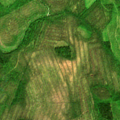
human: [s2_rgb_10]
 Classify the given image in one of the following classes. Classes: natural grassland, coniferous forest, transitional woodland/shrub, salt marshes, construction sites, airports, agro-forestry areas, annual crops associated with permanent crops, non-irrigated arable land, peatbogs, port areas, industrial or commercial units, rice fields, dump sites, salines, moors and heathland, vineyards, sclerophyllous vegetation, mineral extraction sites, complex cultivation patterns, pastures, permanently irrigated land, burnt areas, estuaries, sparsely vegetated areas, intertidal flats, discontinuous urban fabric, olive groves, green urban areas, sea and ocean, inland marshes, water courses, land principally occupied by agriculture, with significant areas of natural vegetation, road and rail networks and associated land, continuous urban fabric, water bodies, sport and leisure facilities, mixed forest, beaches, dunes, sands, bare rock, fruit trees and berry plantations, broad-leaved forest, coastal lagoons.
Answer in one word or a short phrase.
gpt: coniferous forest, mixed forest, transitional woodland/shrub